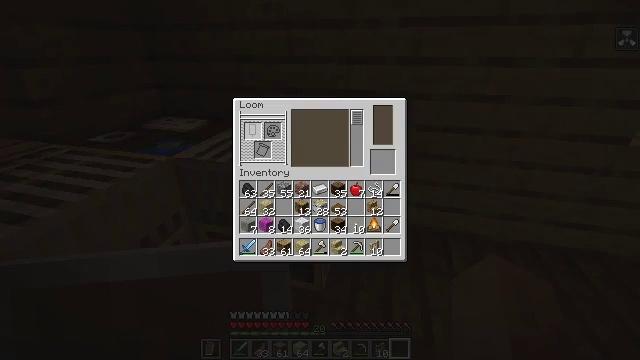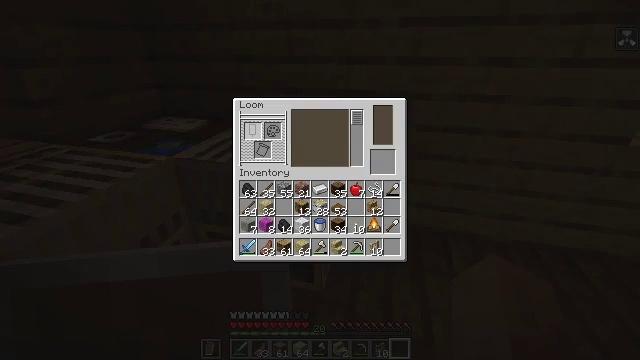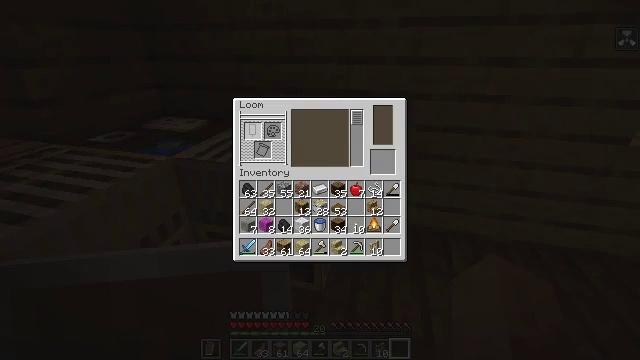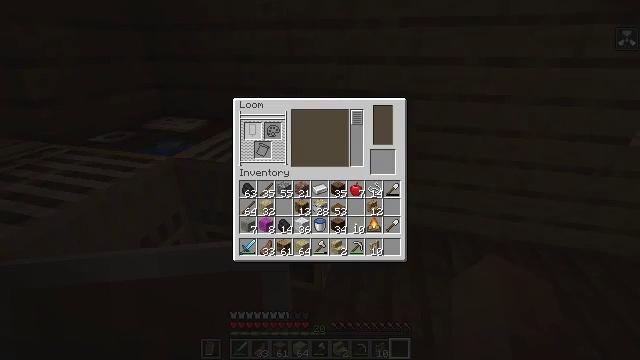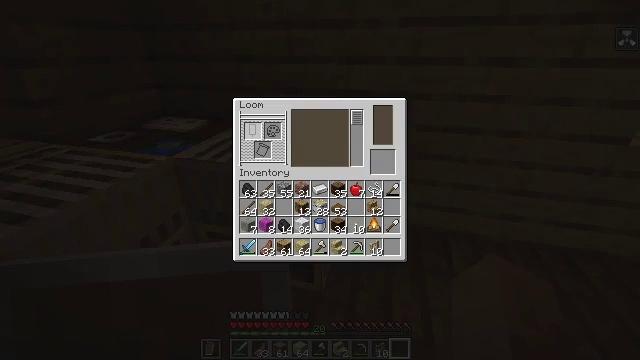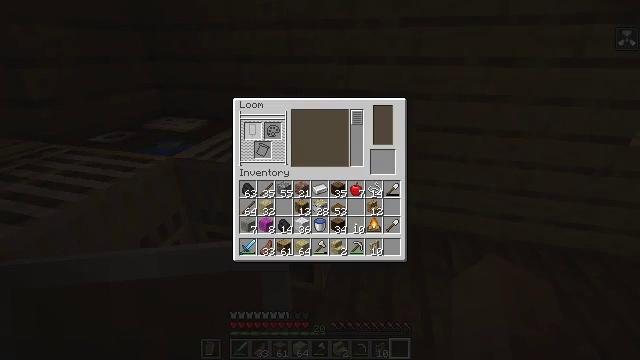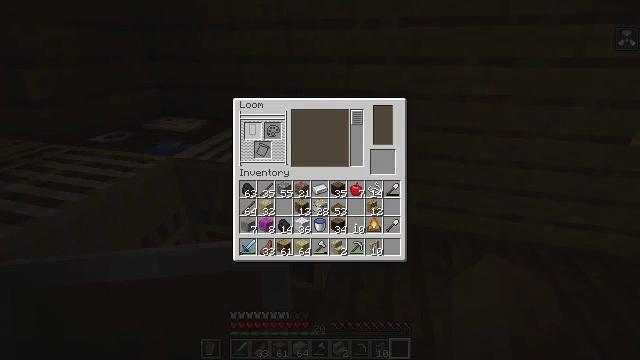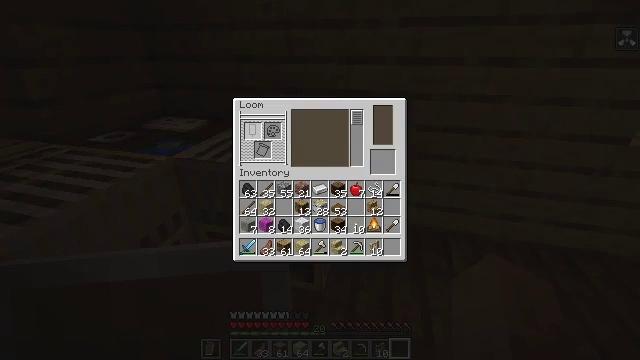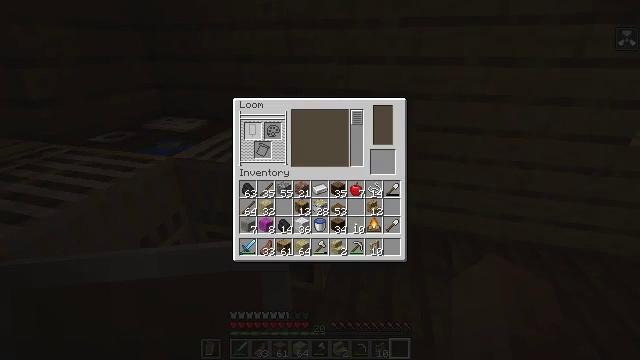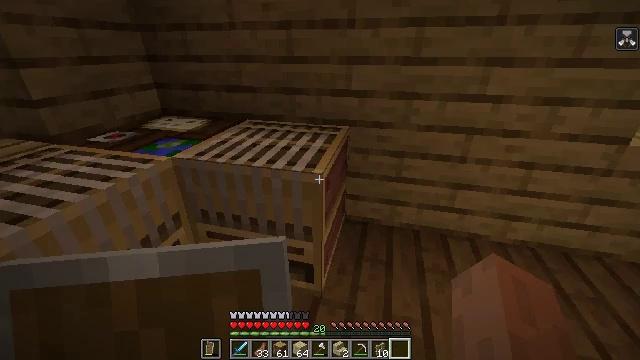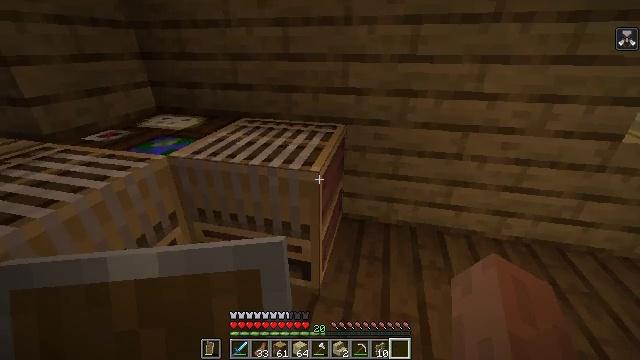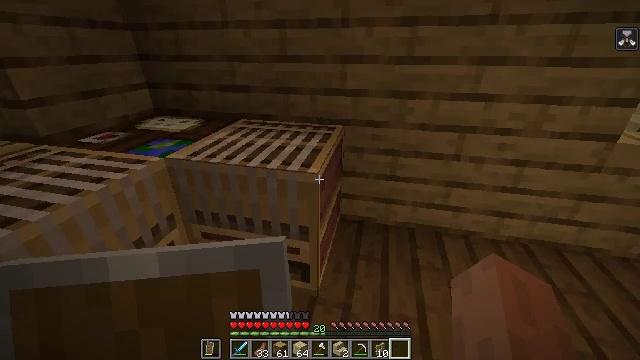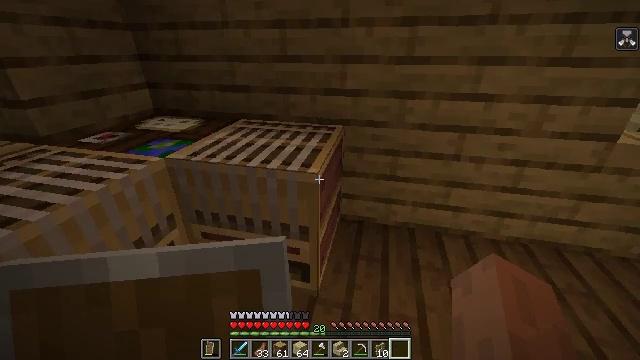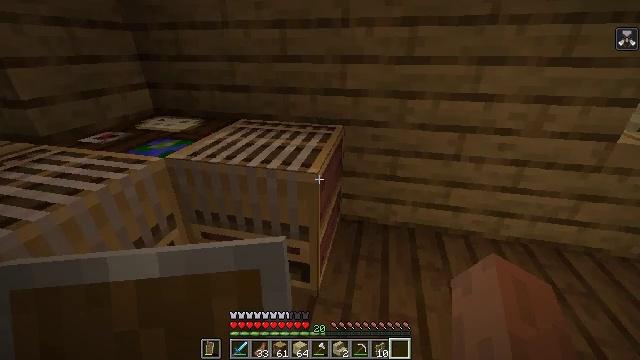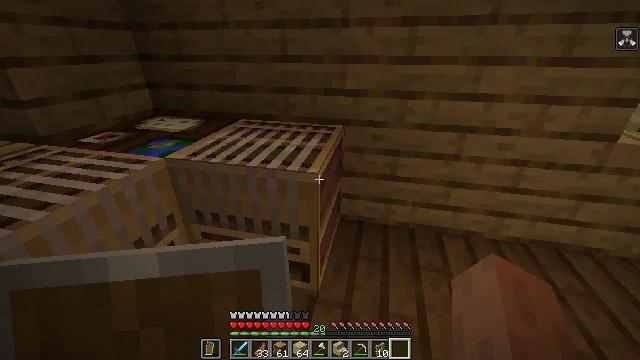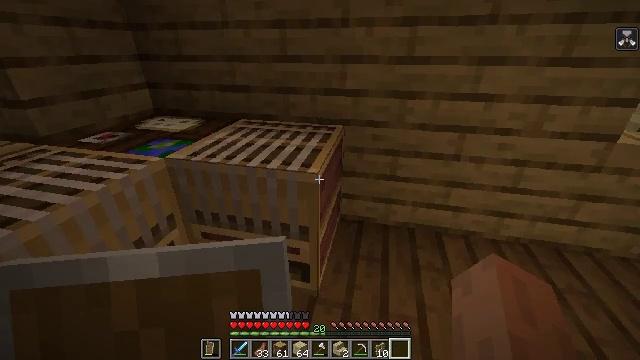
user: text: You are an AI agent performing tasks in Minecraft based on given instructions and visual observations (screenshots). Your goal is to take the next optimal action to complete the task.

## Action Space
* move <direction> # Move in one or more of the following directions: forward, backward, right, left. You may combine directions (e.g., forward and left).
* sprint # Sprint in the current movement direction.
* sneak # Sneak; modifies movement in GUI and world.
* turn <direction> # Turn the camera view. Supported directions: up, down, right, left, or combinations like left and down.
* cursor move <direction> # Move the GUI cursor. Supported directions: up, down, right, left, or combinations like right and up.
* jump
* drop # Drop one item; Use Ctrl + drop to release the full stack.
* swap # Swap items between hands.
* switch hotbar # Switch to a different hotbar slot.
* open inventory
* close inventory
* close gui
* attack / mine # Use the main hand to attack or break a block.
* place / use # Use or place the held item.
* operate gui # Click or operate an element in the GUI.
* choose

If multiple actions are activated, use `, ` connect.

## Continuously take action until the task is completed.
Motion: motion action
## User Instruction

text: Mine the loom block.
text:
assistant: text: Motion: no_op
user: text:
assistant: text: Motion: no_op
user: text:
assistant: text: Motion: no_op
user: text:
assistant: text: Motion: no_op
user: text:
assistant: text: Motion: no_op
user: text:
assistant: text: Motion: no_op
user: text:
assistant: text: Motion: no_op
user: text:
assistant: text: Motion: no_op
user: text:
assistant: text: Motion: no_op
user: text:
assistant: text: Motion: close gui
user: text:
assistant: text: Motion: open inventory
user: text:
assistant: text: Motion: open inventory
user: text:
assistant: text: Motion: no_op
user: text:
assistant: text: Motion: no_op
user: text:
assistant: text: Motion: no_op
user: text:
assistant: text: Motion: no_op
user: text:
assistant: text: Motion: no_op
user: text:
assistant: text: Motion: turn left and up
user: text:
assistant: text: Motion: move back, turn left and up
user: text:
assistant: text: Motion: move back, turn left and up
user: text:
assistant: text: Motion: move back, turn left
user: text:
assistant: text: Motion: move back
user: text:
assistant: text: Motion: move back
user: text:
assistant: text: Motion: move back
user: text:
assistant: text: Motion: move back
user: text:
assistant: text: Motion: move back
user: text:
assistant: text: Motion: move back, turn left and up
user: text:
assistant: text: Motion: turn left and up
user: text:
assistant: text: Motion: move forward, turn up
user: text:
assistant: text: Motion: move forward, turn up